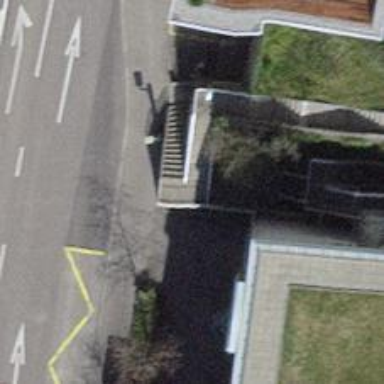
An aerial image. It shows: Road with steps.